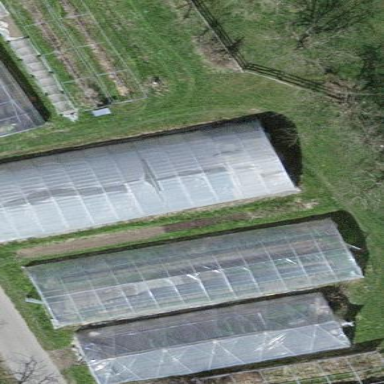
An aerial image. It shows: Greenhouse used for horticulture.